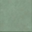
Piece: xx